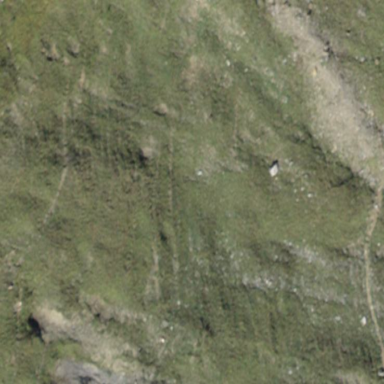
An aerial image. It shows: Natural scree.